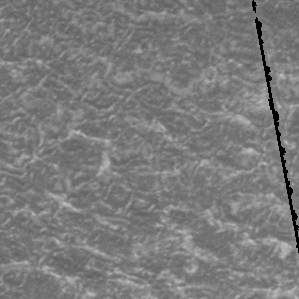
Label: frost